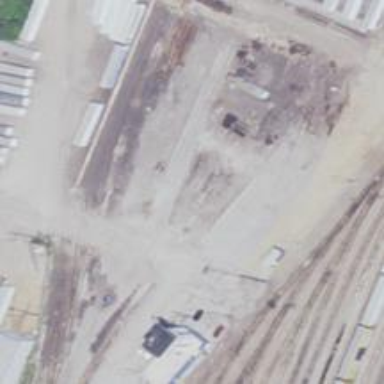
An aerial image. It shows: Disused railway yard.